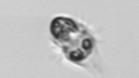
Label: Mesodinium